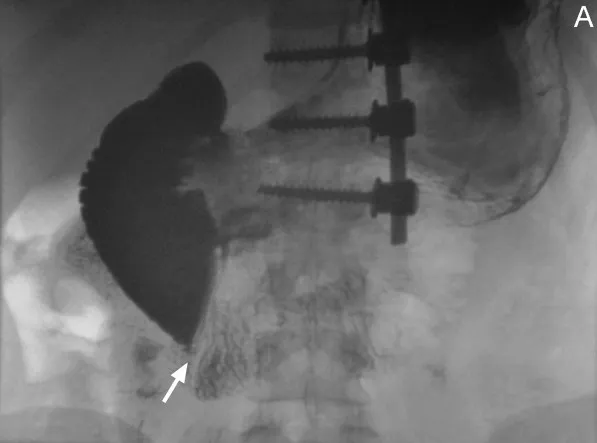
A barium contrast study shows dilatation of the stomach and the proximal duodenum, and occlusion of the third part of the duodenum by the SMA (white arrow).
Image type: radiology (x_ray)